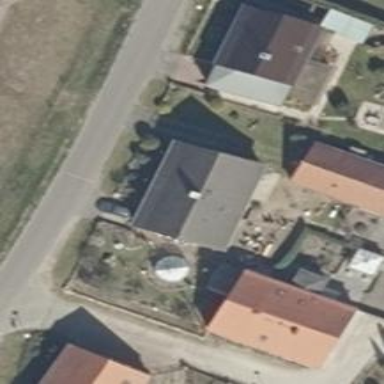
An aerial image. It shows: Detached building with gabled roof.